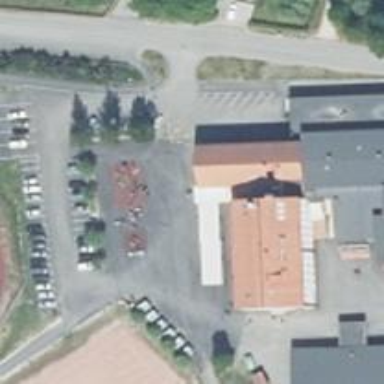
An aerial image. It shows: School.